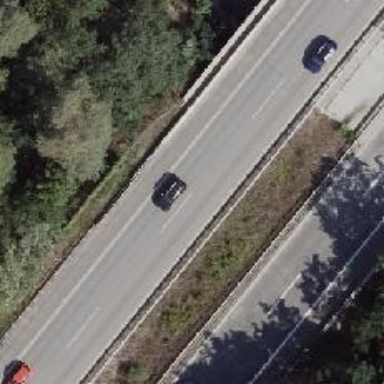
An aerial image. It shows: Bridge over motorway.